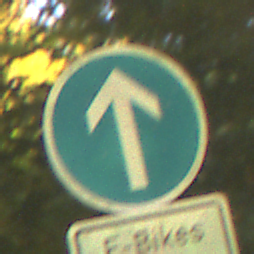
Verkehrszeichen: VorgeschriebeneFahrtrichtungGeradeaus
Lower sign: BesondereFahrzeugeUndTransportgueter13
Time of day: SunriseSunset
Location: Outdoor (Nature)
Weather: PartlyCloudy
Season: NotSpecified
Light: Natural